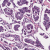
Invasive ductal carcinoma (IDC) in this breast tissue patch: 1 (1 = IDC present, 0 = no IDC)